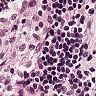
Metastatic tissue present: no